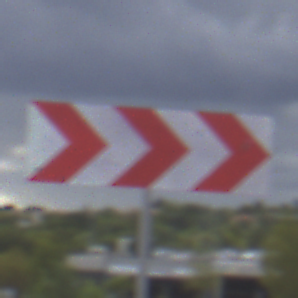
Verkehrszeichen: RichtungstafelnInKurvenGrossLinks
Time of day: MorningAfternoon
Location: Outdoor (Suburban)
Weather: PartlyCloudy
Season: NotSpecified
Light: Natural